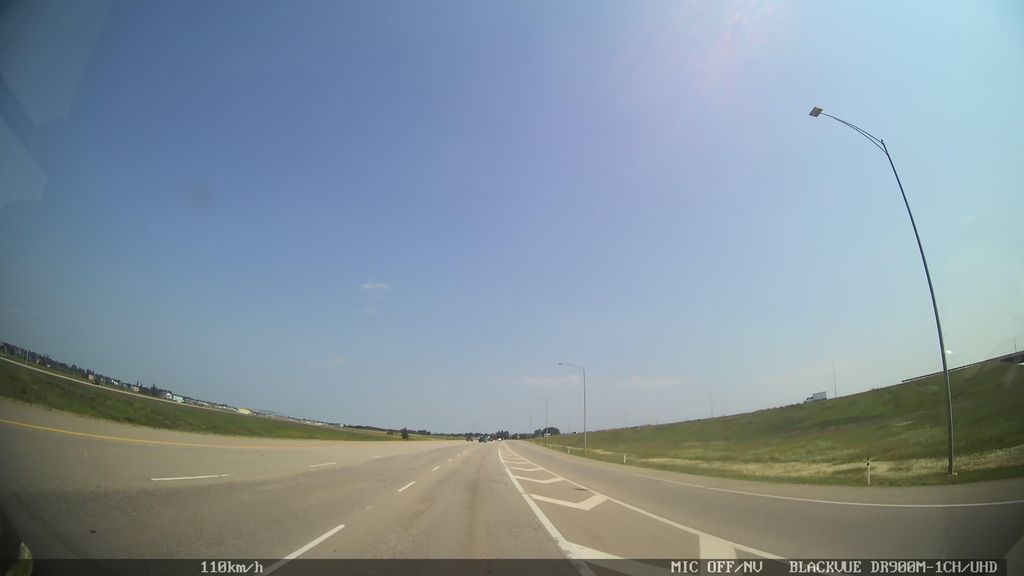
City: edmonton